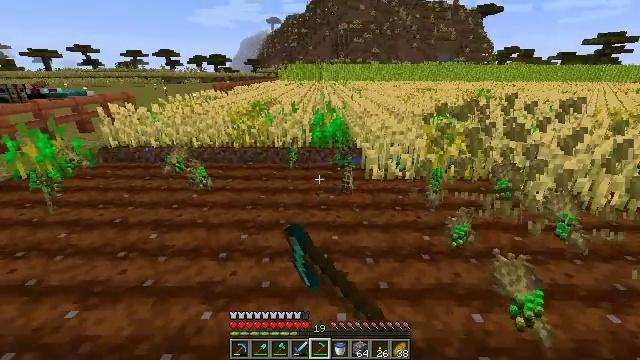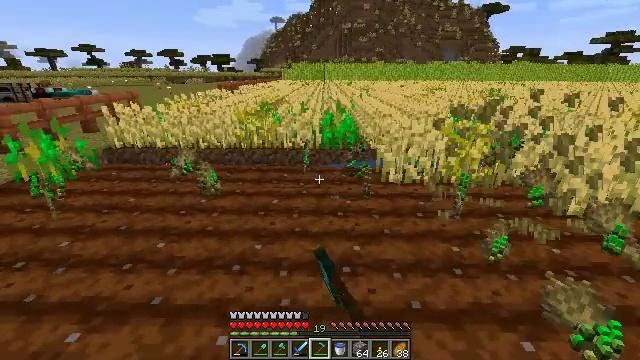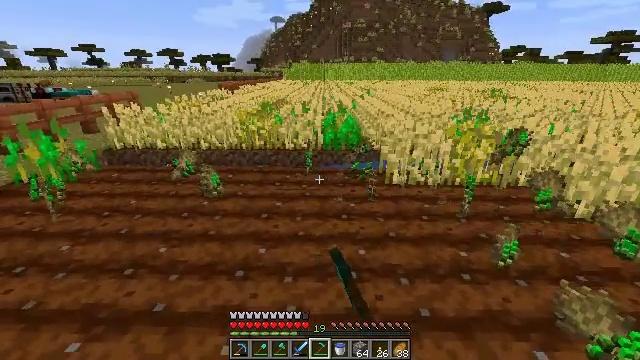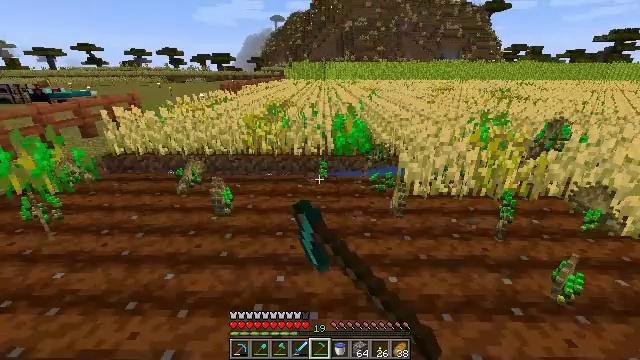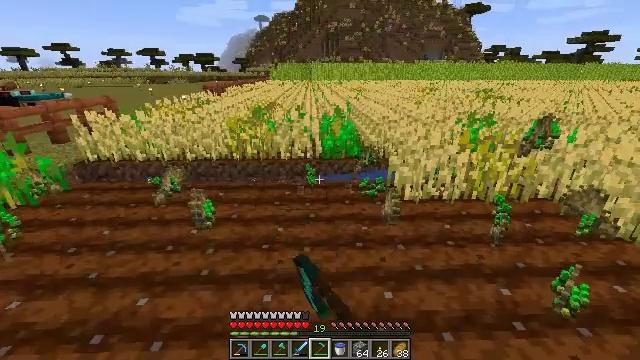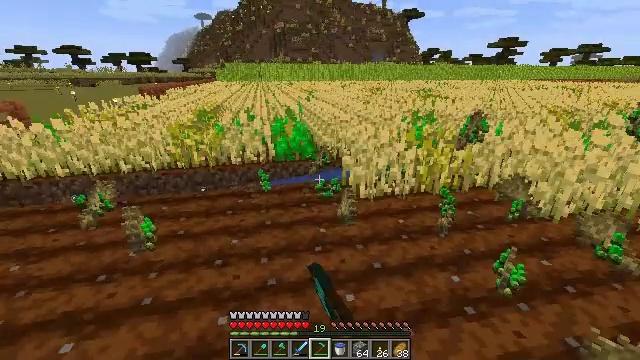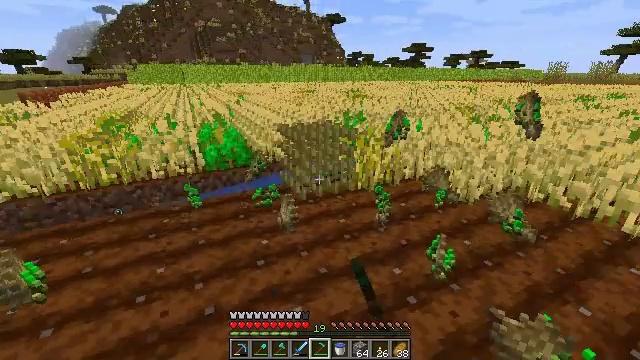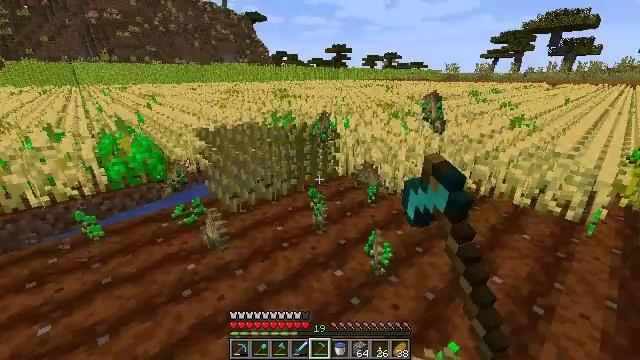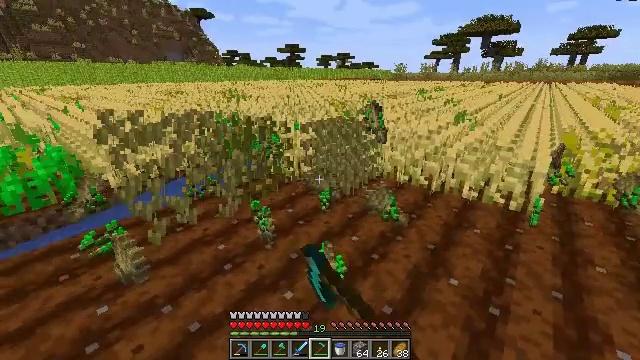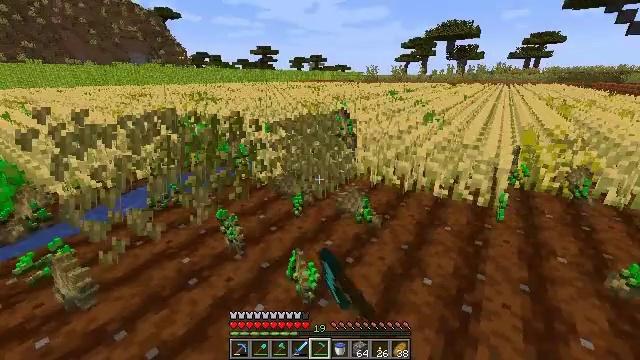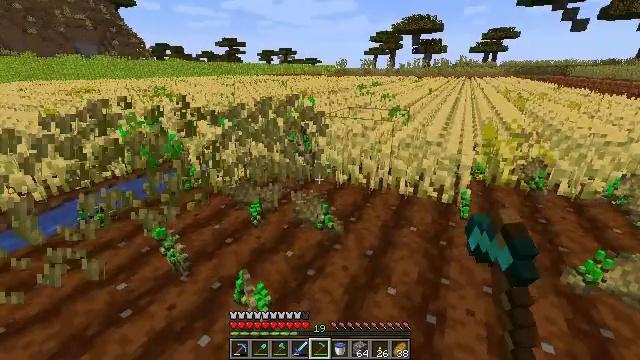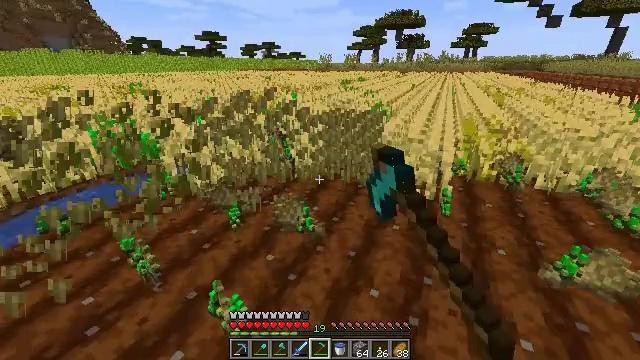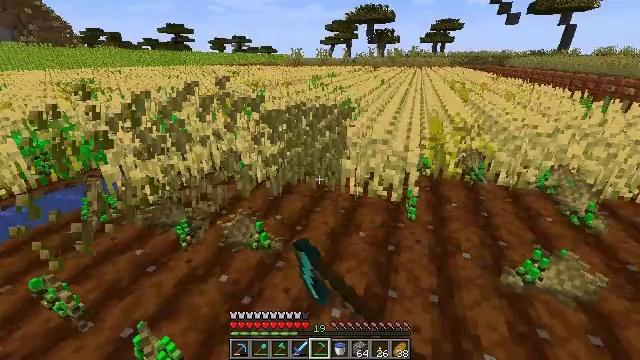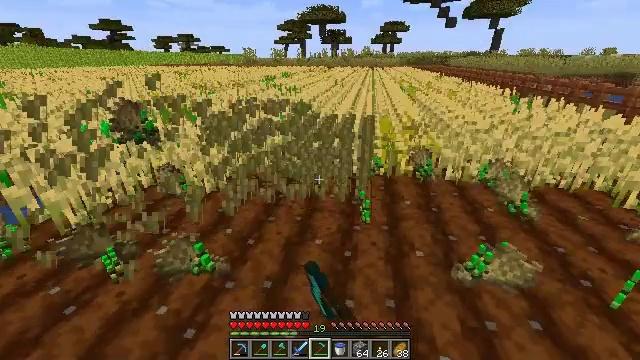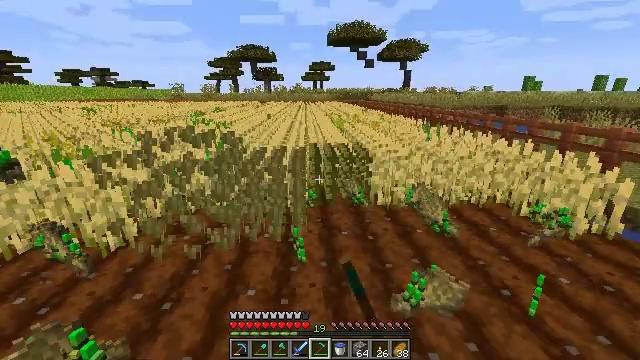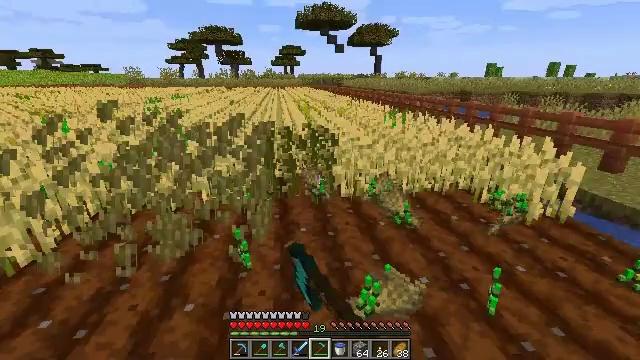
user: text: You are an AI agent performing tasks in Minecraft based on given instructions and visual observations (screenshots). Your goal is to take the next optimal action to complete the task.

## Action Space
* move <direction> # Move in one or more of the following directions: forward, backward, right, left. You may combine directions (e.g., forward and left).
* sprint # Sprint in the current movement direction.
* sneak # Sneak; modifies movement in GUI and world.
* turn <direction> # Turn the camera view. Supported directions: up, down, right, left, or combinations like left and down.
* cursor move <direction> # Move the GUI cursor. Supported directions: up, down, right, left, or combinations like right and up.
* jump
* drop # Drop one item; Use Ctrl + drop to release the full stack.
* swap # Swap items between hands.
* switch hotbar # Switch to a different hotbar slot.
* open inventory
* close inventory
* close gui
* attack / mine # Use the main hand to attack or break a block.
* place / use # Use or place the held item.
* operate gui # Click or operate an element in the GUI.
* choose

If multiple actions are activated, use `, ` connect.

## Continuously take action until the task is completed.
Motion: motion action
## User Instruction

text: Get wheat from the farmland.
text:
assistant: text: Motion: move forward and move left, attack / mine
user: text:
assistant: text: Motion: move forward and move left, attack / mine
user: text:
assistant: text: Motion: move forward and move left, attack / mine
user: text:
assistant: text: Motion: move forward and move right, turn right, attack / mine
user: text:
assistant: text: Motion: move forward and move right, turn right, attack / mine
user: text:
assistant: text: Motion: move forward and move right, turn right, attack / mine
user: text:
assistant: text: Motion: move forward and move right, turn right, attack / mine
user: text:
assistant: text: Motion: move forward and move right, turn right, attack / mine
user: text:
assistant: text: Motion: move forward and move right, turn right, attack / mine
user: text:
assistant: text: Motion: move forward and move right, turn right and down, attack / mine
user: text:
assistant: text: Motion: move forward and move right, turn right, attack / mine
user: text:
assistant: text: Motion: move forward and move right, turn right, attack / mine
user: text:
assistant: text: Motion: move forward and move right, turn right, attack / mine
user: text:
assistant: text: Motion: move forward and move right, turn right and up, attack / mine
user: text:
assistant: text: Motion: move forward and move right, turn right and down, attack / mine
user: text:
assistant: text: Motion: move forward and move right, turn right and down, attack / mine
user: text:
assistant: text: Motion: move forward and move right, turn right and up, attack / mine
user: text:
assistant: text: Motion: move forward and move right, attack / mine
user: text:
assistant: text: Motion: move forward and move right, attack / mine
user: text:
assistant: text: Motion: move forward and move right, attack / mine
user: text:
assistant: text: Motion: move forward and move right, turn right, attack / mine
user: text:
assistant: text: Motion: move forward and move right, turn right and down, attack / mine
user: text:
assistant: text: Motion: move forward and move right, turn right and down, attack / mine
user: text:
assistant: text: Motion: move forward and move right, turn right and down, attack / mine
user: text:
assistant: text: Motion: move forward and move right, turn down, attack / mine
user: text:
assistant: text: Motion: move forward and move right, attack / mine
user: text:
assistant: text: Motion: move forward and move right, turn left and up, attack / mine
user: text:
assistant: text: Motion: move right, turn left and up, attack / mine
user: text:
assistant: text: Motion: move forward and move right, turn left and up, attack / mine
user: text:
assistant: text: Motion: move forward and move left, turn left and up, attack / mine